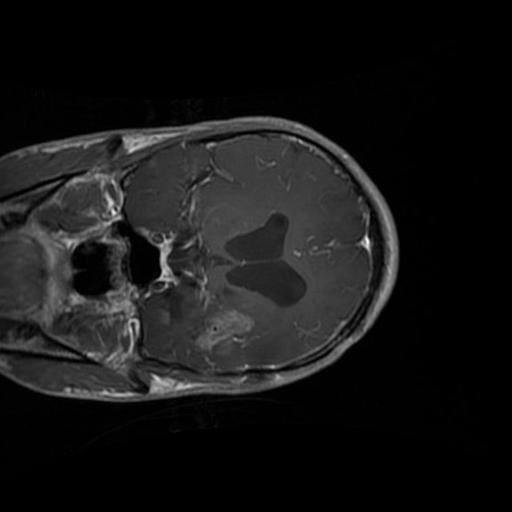
Label: brain_glioma